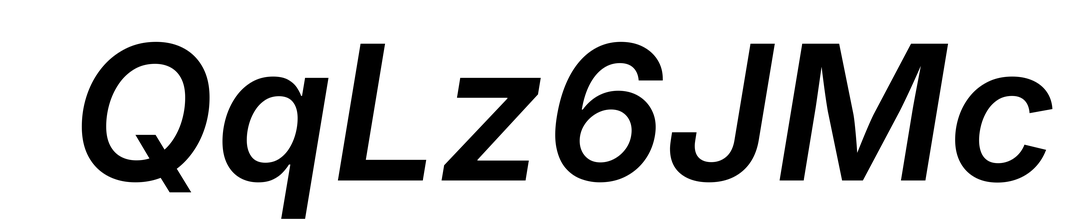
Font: Inter-Italic_SemiBold_Italic